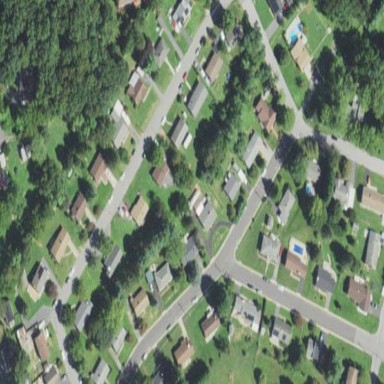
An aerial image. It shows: Residential area within neighborhood.